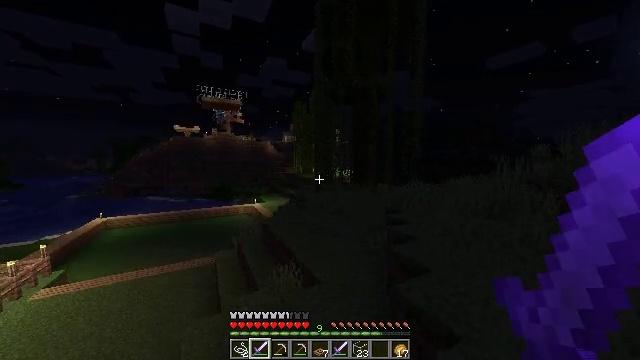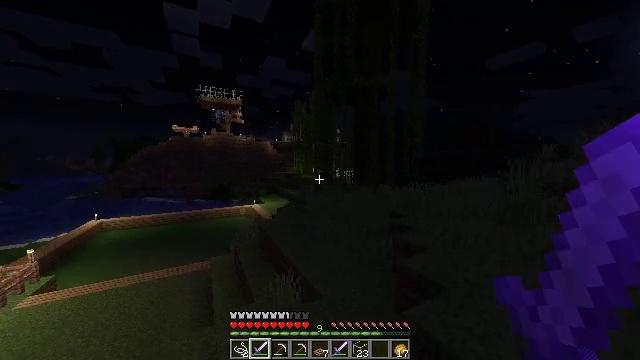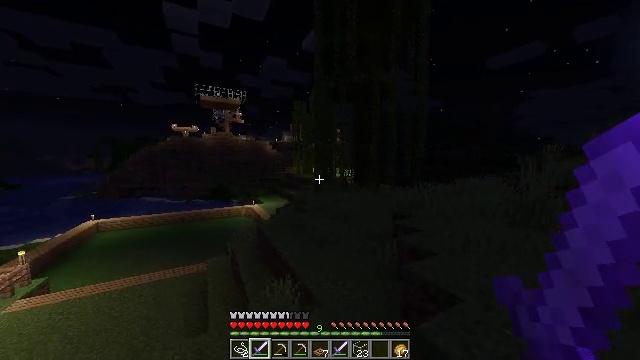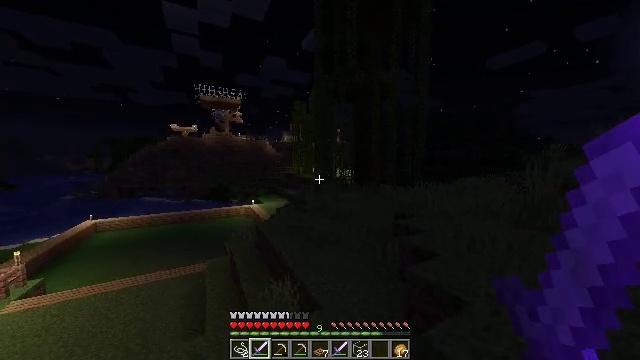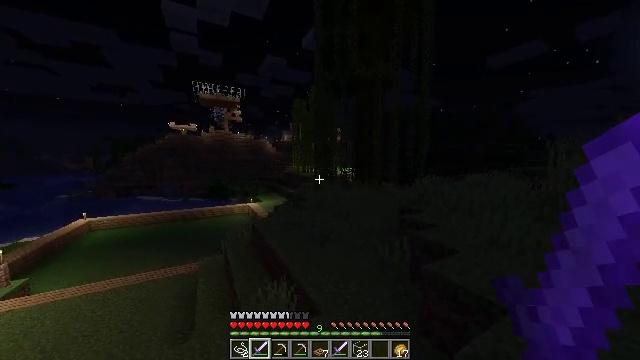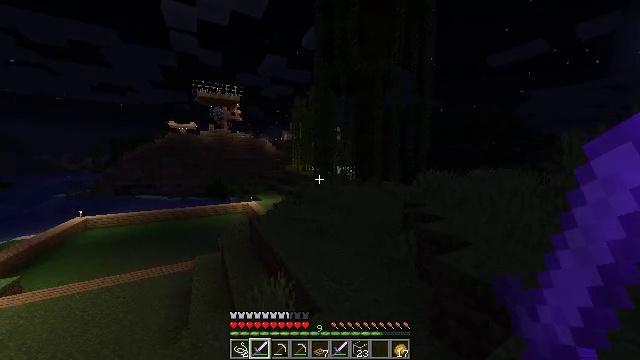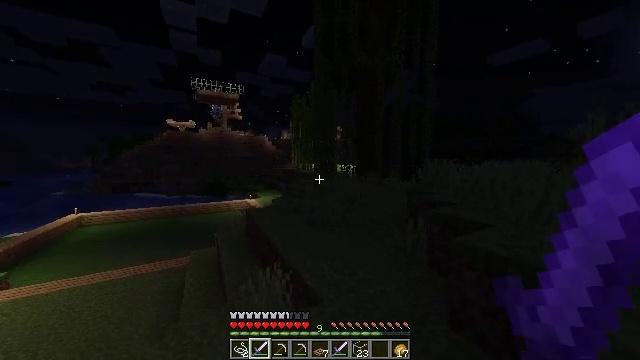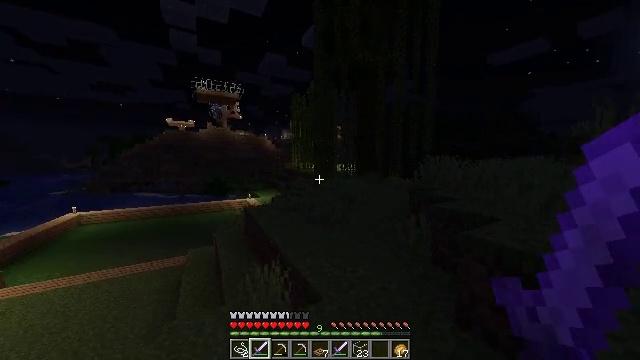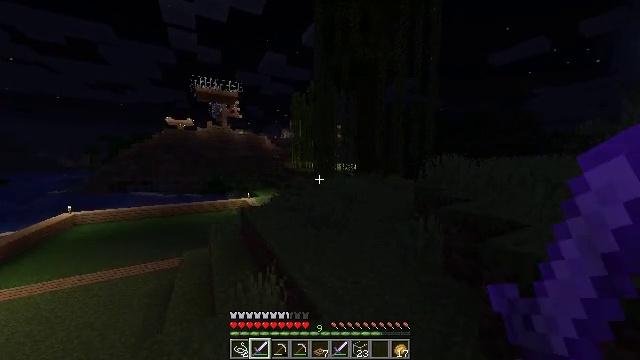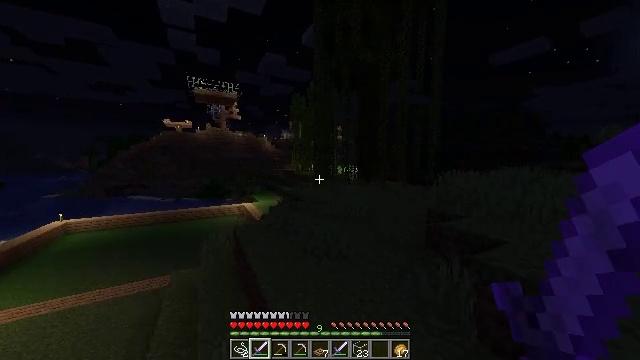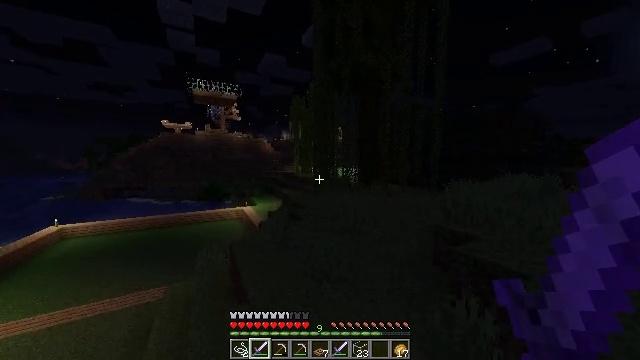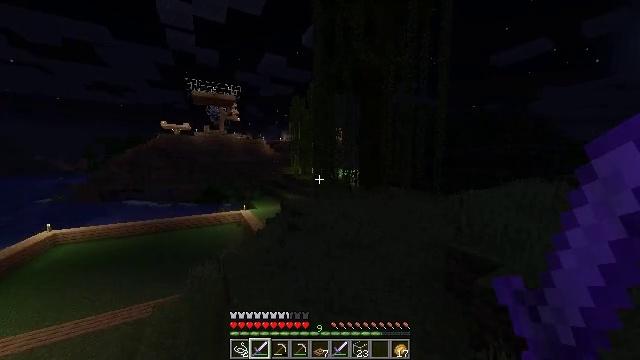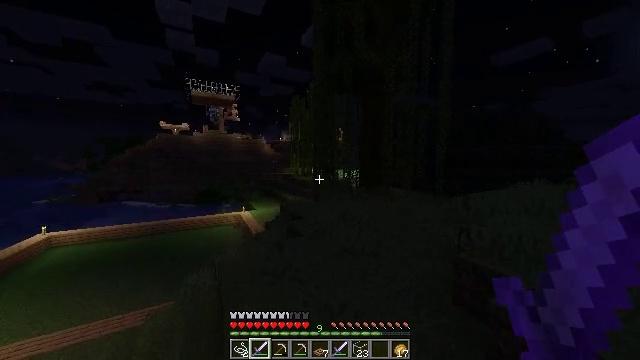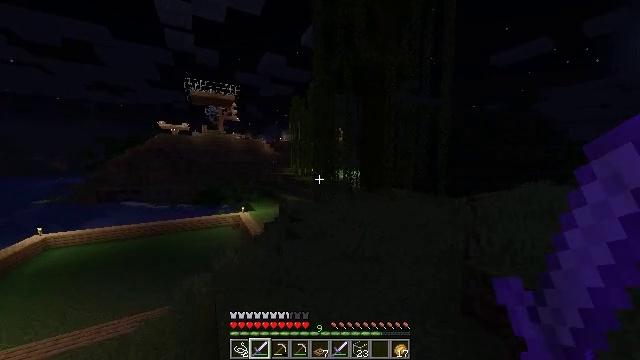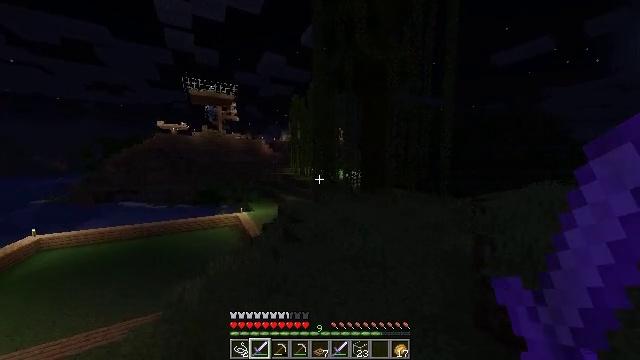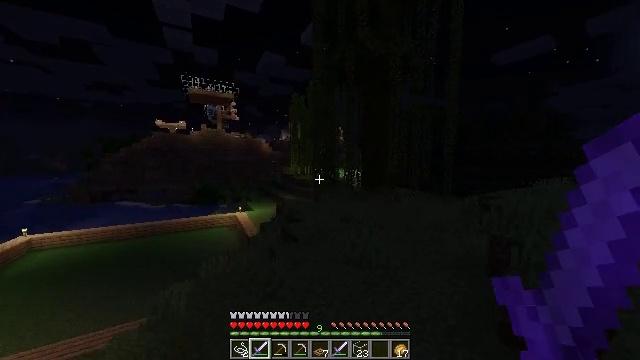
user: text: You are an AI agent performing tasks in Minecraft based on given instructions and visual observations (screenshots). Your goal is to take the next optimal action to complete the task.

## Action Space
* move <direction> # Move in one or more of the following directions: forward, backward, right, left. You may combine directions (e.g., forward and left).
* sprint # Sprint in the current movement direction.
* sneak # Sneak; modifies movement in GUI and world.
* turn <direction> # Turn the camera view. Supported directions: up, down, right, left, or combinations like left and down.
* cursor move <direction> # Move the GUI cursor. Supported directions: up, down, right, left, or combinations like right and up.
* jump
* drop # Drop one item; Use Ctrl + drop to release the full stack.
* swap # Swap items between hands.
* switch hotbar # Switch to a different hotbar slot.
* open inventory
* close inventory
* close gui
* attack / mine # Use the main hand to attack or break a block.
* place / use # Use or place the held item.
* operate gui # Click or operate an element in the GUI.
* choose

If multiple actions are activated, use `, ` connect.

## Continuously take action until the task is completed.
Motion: motion action
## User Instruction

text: Kill mobs.
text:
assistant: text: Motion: move forward, jump
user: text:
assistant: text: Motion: move forward, jump
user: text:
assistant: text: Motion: move forward, jump
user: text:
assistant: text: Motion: move forward, jump
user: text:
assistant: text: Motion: move forward, jump
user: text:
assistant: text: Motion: move forward, jump
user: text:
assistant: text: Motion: move forward, jump
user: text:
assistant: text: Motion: move forward, jump
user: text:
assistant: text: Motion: move forward, jump
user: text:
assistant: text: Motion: move forward, jump
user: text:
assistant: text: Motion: move forward, jump
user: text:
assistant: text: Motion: move forward, jump
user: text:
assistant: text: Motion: move forward, jump
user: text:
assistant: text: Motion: move forward, jump
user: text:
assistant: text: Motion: move forward, jump
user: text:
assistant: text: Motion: move forward, jump
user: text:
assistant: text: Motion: move forward, jump
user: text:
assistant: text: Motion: move forward, jump
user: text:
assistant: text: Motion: move forward, jump
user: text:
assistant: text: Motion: move forward, jump
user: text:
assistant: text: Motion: move forward, jump
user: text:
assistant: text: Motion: move forward, jump
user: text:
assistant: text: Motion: move forward, jump
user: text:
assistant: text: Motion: move forward, jump
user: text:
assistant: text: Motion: move forward, jump
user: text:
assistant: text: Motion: move forward, jump
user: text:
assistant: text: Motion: move forward, jump
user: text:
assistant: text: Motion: move forward, jump
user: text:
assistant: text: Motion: move forward, jump
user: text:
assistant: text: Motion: move forward, jump